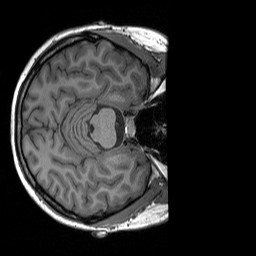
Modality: T1w
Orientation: axial
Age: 21
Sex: female
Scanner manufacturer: siemens
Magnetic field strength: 3 T
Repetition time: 1.9 s
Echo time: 0.00252 s